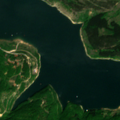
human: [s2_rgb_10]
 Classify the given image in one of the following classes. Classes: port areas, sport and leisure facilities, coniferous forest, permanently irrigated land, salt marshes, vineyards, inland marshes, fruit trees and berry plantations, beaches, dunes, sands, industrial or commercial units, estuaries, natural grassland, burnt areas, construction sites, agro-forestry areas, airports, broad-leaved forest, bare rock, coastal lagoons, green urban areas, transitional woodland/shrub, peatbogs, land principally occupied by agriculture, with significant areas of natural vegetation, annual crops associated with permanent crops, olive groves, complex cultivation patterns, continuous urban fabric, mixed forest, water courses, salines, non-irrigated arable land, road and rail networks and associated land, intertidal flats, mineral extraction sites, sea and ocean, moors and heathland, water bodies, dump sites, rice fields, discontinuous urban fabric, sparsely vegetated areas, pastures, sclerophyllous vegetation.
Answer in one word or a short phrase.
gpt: pastures, broad-leaved forest, coniferous forest, water bodies